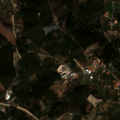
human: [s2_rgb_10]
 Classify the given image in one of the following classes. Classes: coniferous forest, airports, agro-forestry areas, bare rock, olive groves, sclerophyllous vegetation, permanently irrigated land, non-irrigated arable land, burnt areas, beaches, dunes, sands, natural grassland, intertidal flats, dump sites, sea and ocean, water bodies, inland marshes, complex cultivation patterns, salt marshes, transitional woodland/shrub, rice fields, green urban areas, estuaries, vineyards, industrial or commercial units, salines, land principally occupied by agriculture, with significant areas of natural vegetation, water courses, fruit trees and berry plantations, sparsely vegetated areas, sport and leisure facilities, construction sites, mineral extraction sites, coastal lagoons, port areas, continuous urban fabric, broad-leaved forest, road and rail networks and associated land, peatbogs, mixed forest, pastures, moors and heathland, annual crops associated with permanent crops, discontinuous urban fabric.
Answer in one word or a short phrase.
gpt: vineyards, complex cultivation patterns, land principally occupied by agriculture, with significant areas of natural vegetation, broad-leaved forest, transitional woodland/shrub